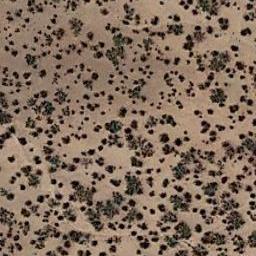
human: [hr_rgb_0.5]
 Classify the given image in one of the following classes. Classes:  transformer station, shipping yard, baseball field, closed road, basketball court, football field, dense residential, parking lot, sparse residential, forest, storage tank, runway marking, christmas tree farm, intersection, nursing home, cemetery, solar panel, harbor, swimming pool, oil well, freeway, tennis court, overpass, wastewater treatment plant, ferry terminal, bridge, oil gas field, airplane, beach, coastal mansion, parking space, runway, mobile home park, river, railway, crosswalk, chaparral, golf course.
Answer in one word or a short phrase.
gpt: chaparral